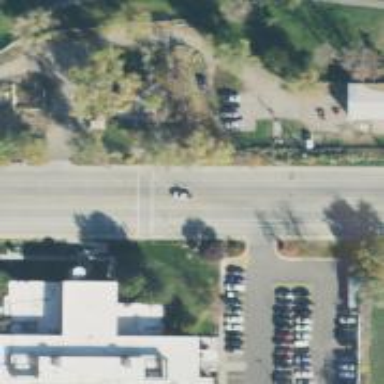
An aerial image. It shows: Uncontrolled footway crossing marked with lines.